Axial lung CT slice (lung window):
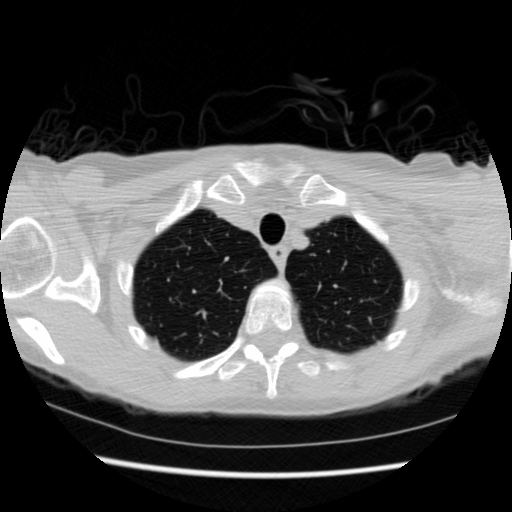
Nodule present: no